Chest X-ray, PA view. Patient: 71 years old, sex M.
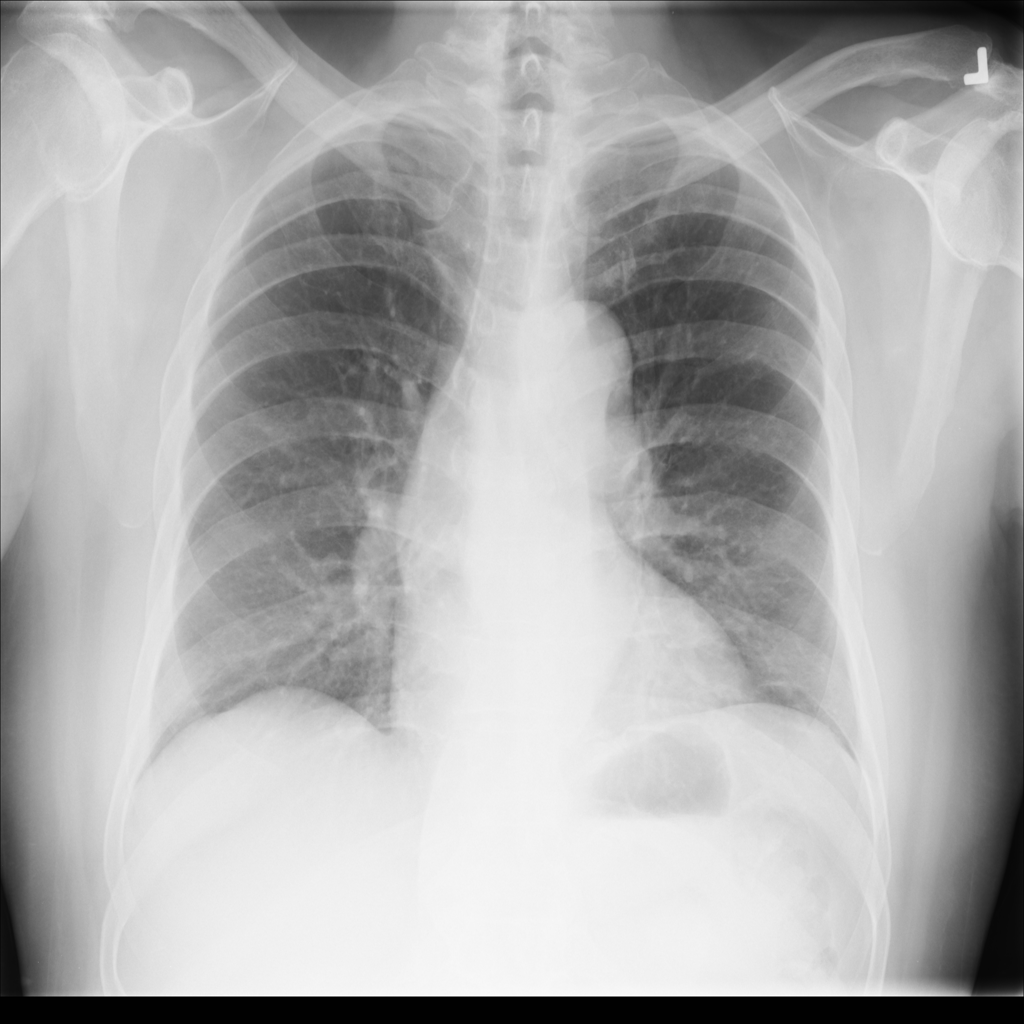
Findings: No Finding